Interaction volume radius: 5 \u00c5
Interaction volume height: 20 \u00c5
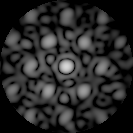
Disorder parameter: 0.4857